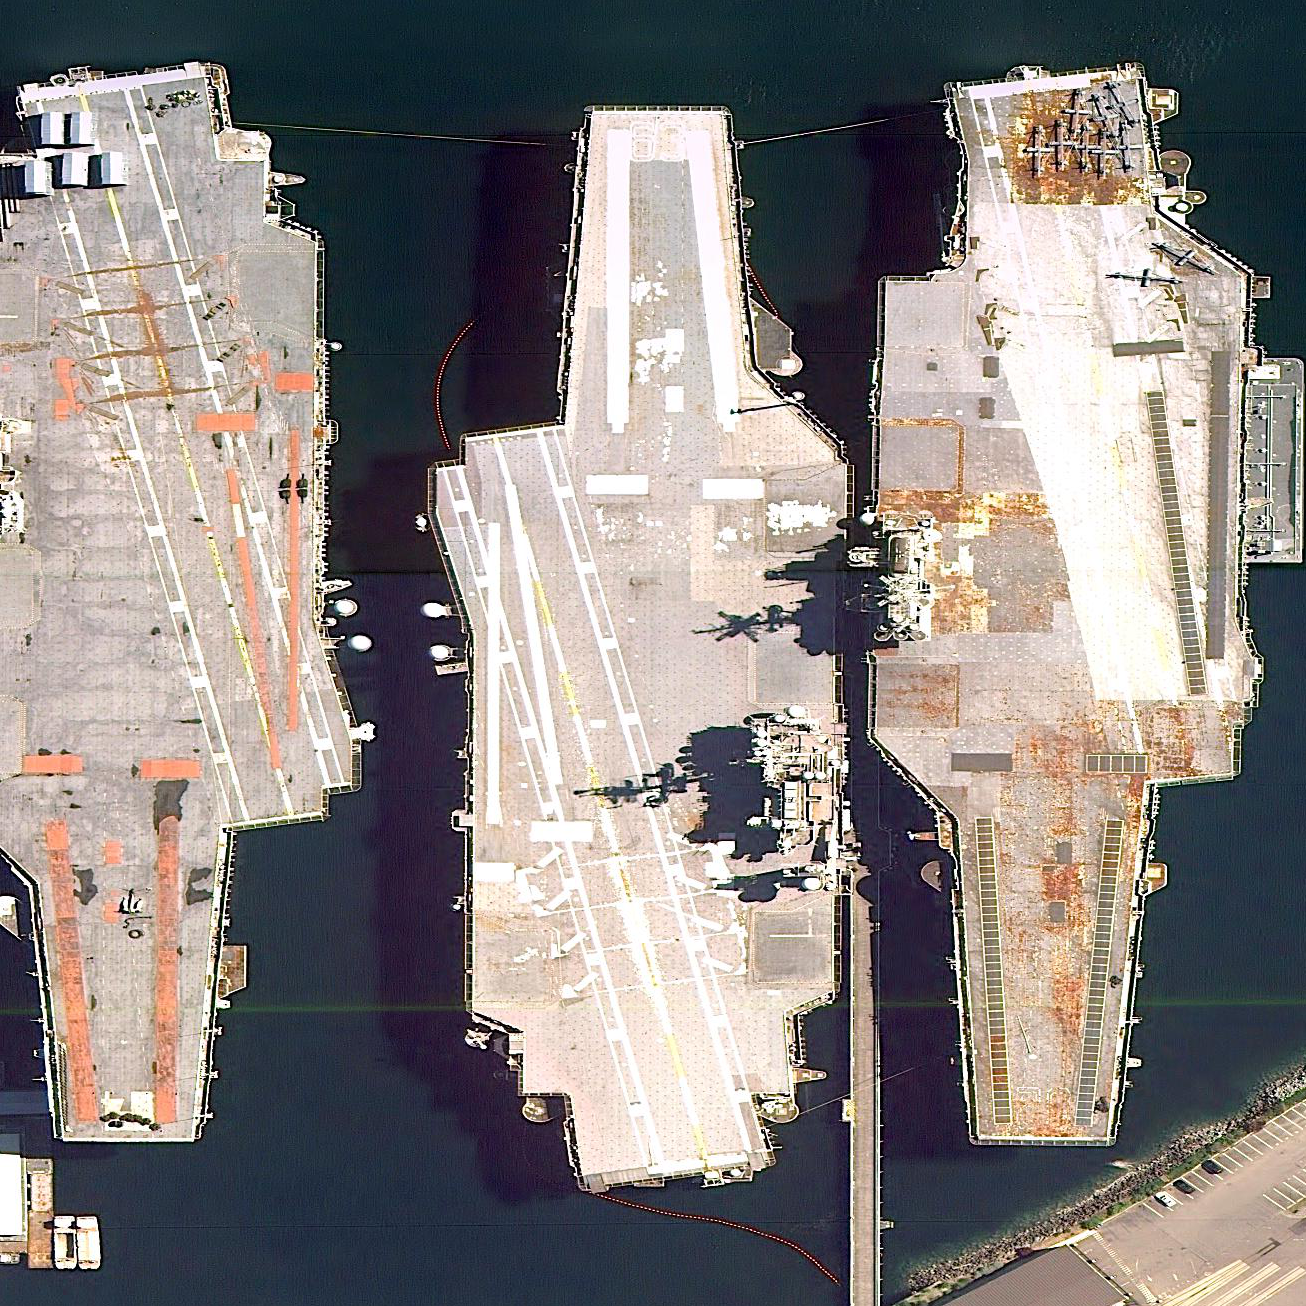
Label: aircraft_carrier